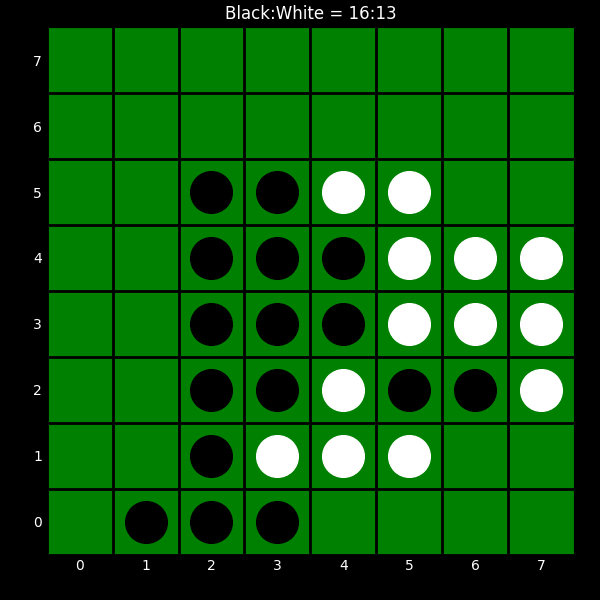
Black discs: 16
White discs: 13